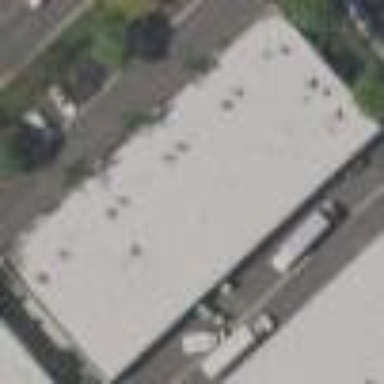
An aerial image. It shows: Industrial building.